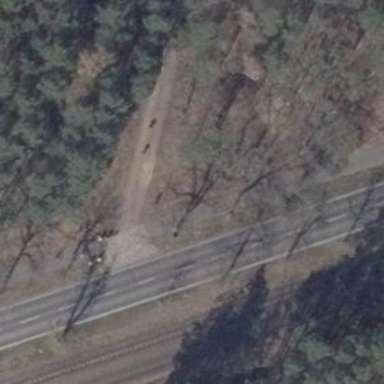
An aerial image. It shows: Well-maintained track road of grade 1.